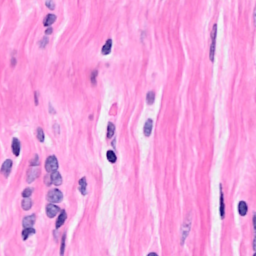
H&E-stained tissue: Breast